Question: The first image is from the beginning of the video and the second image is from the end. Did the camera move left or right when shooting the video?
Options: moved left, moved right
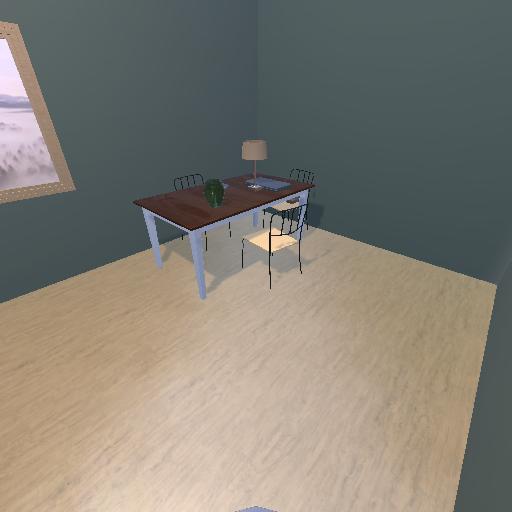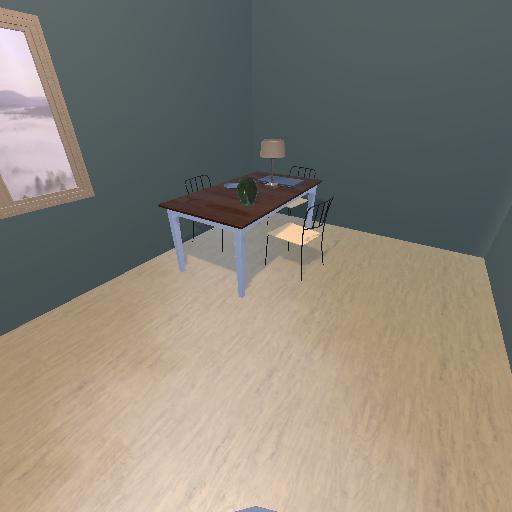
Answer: moved left